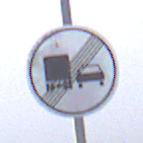
Verkehrszeichen: EndeUeberholverbotKraftfahrzeuge
Umgebung: Outdoor, RoadRail
Tageszeit: MorningAfternoon
Wetter: Overcast
Licht: Natural
Jahreszeit: NotSpecified
Kontrast: LowContrast